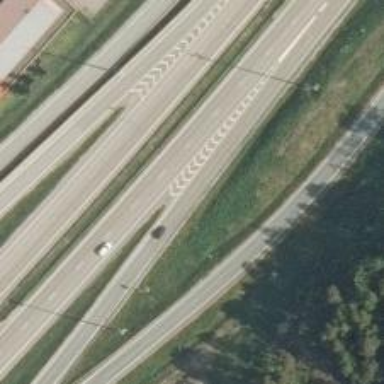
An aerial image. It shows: Tertiary motorway link road.